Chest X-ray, PA view. Patient: 45 years old, sex M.
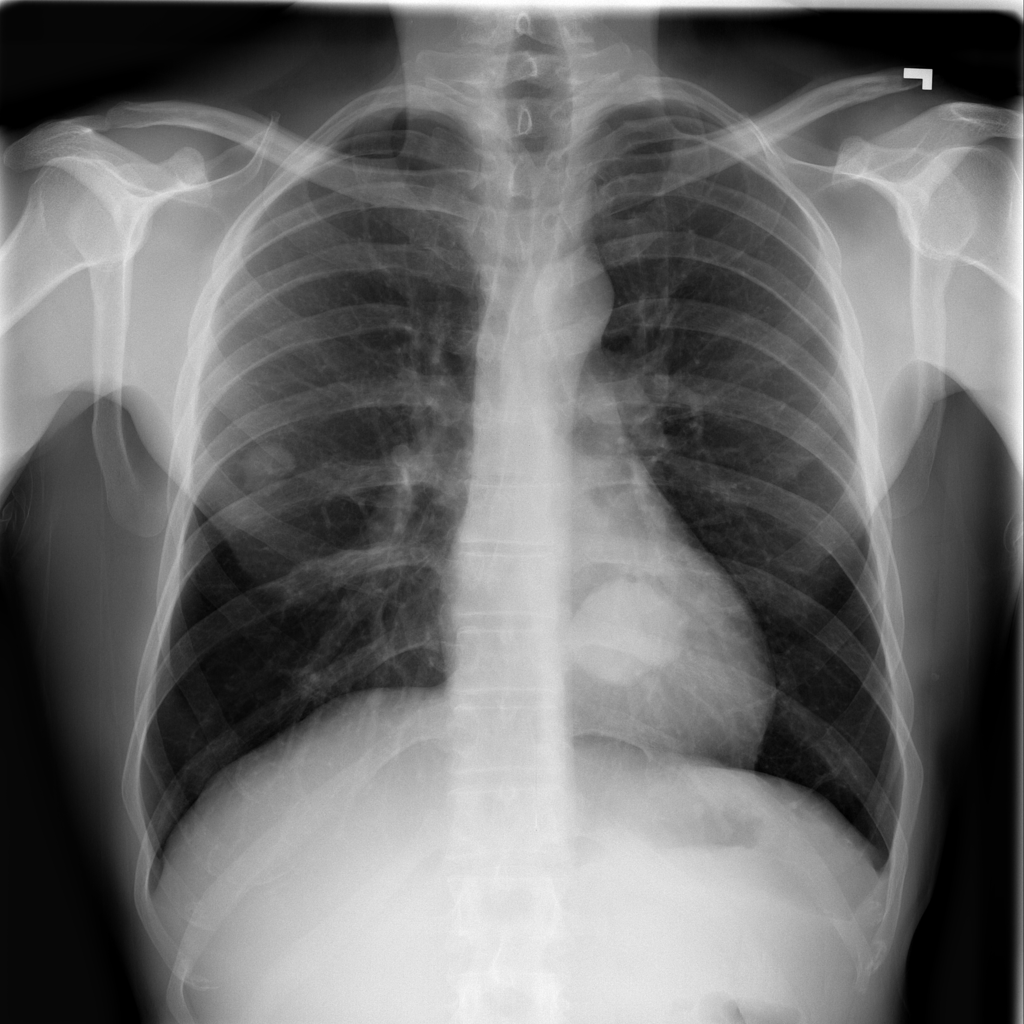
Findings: Mass